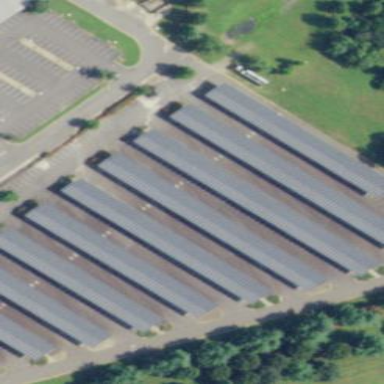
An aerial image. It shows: Solar photovoltaic panel generator located on building's roof.